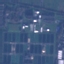
Label: Industrial